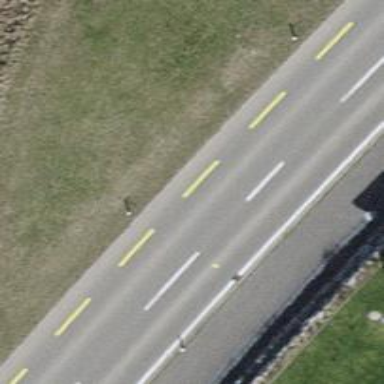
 there is sidewalk with asphalt surface and separate track for cyclists."